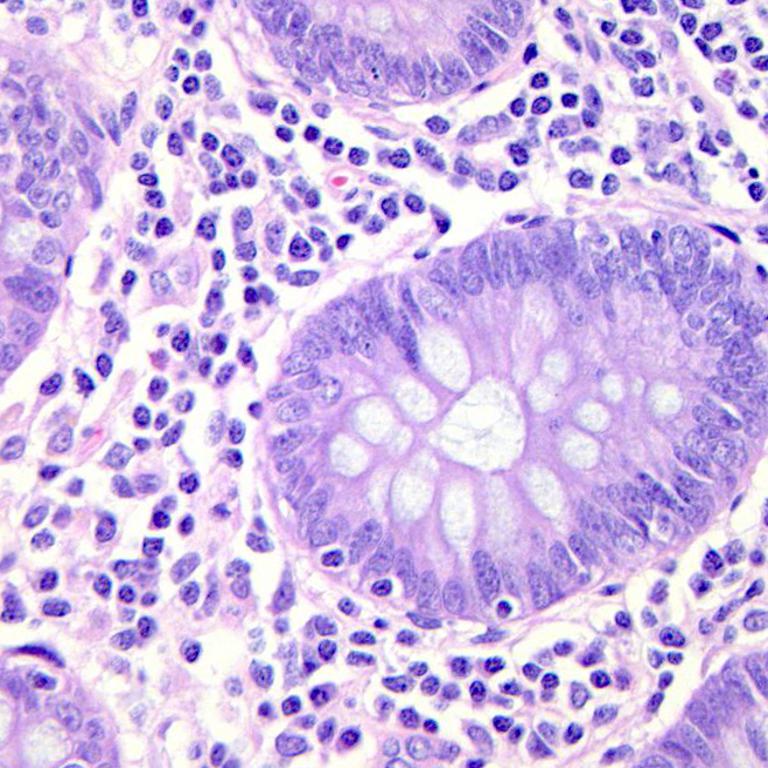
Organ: colon
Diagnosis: benign